Question: I have a block code below.
I want to get all processes in tasks manager with C++ but it not work.
'''
#include <windows.h>
#include <stdio.h>
#include <tchar.h>
#include <psapi.h>
void PrintProcessNameAndID( DWORD processID )
{
TCHAR szProcessName[MAX_PATH] = TEXT("<unknown>");
HANDLE hProcess = OpenProcess( PROCESS_QUERY_INFORMATION |
PROCESS_VM_READ,
FALSE, processID );
if (NULL != hProcess )
{
HMODULE hMod;
DWORD cbNeeded;
if ( EnumProcessModulesEx( hProcess, &hMod, sizeof(hMod),
&cbNeeded, LIST_MODULES_ALL) )
{
GetModuleBaseName( hProcess, hMod, szProcessName,
sizeof(szProcessName)/sizeof(TCHAR) );
}
}
_tprintf( TEXT("%s (PID: %u)
"), szProcessName, processID );
CloseHandle( hProcess );
}
int main( void )
{
DWORD aProcesses[1024], cbNeeded, cProcesses;
unsigned int i;
if ( !EnumProcesses( aProcesses, sizeof(aProcesses), &cbNeeded ) )
{
return 1;
}
cProcesses = cbNeeded / sizeof(DWORD);
for ( i = 0; i < cProcesses; i++ )
{
if( aProcesses[i] != 0 )
{
PrintProcessNameAndID( aProcesses[i] );
}
}
return 0;
}
'''
I want to get all processes in task manager but it return error like this images.

How to solve it, thanks for any answer.
I try to get all processes in task manager.
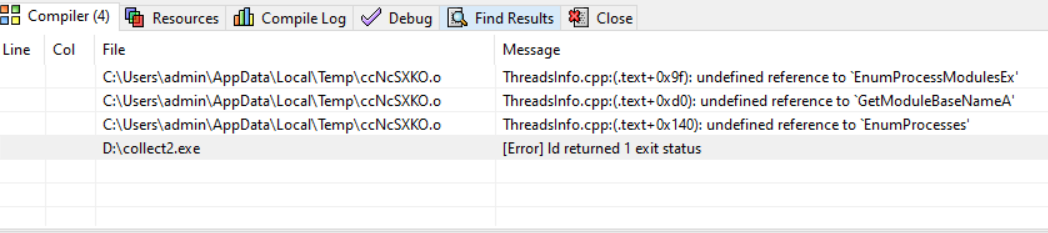
Answer: You should try to link with Psapi.lib.
Your errors are linker errors. The linker is creating the final exe, after the compiler compiled the source files to object files.
When you use functions like 'EnumProcessModulesEx' from from '<psapi.h>', you need to link with their implementation.
It is recommended to read the documentation for API you are using.
For example: <URL>.